Interaction volume radius: 10 \u00c5
Interaction volume height: 10 \u00c5
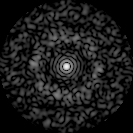
Disorder parameter: 0.799